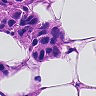
Metastatic tissue present: yes